Question: What is the last account setting?
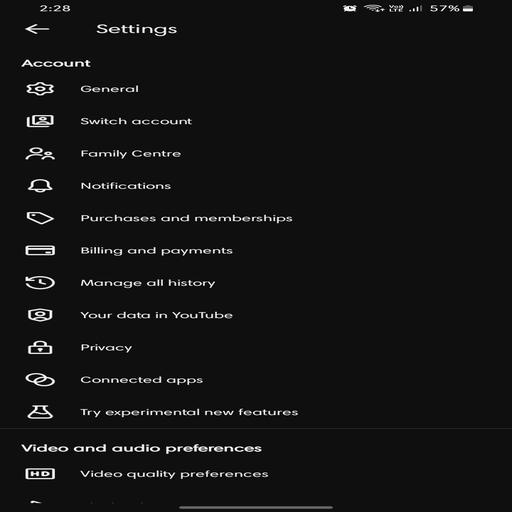
Answer: Experimental features